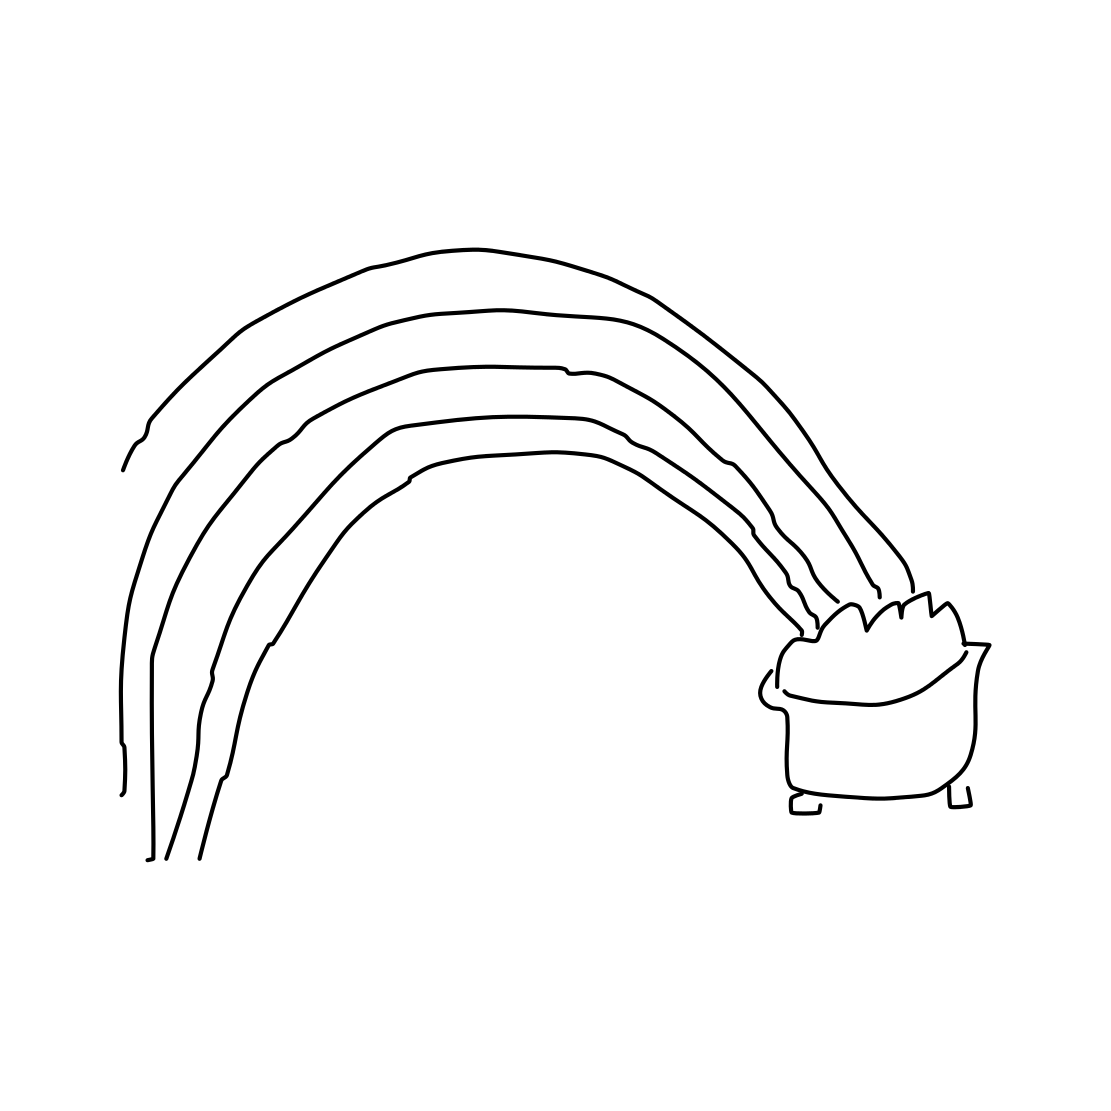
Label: rainbow